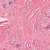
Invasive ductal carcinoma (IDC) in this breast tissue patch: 0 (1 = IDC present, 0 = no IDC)